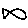
Label: fish